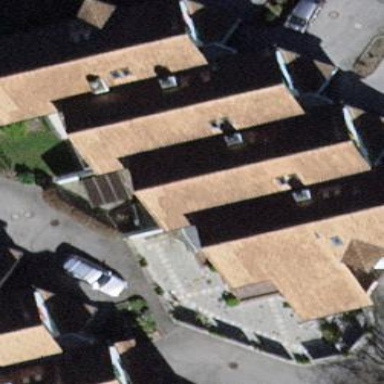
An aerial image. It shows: Semidetached house.